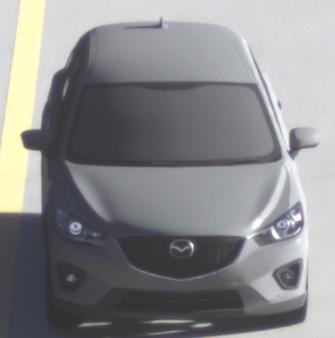
Make: Mazda
Model: CX-5 2.0 SKYACTIV-G 160
Detailed model: CX-5 (GH)
Model produced from: 2012/04
Model produced until: 2015/02
Doors: 5
Color: gray
Road condition: dry road
Daytime: morning or afternoon
Contrast: medium contrast